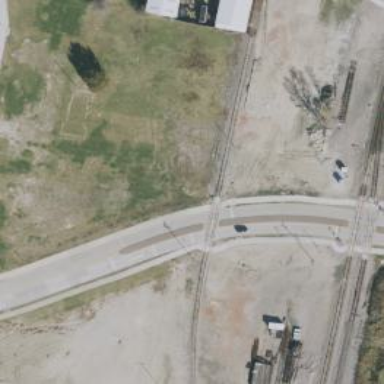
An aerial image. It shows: Railway level crossing.